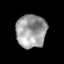
Tissue: skin
Cell type: Epithelial cells
Senescence score: 0.2772
Nuclear area (px): 985
Mean DAPI intensity: 157.582